Interaction volume radius: 10 \u00c5
Interaction volume height: 20 \u00c5
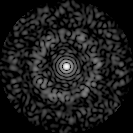
Disorder parameter: 0.8431